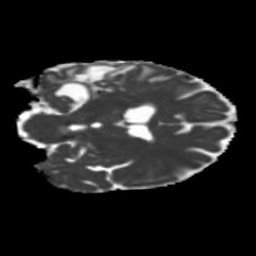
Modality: MD
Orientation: coronal
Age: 58
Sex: female
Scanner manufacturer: siemens
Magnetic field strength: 3 T
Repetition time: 5.25 s
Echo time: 0.08 s